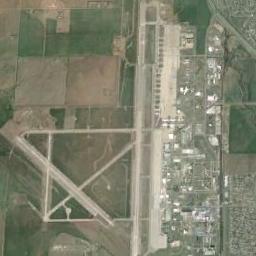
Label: airport